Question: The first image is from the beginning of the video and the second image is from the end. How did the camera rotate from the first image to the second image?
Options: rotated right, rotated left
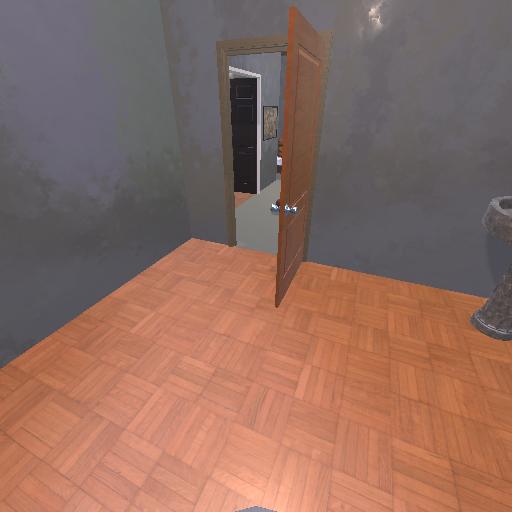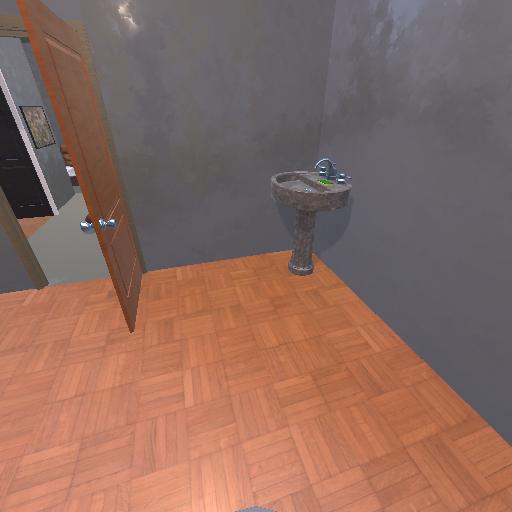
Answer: rotated right